Field crop: maize
Growth stage: 2
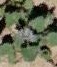
Species: chenopodium